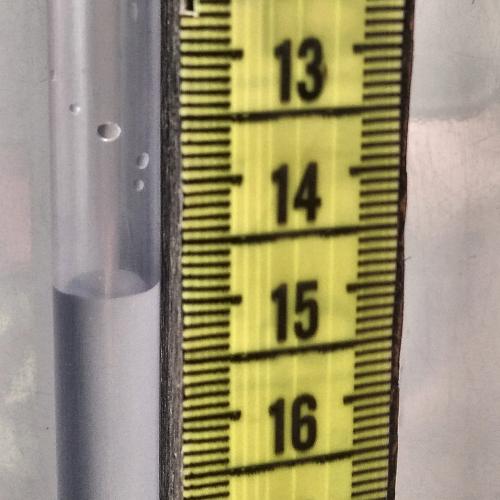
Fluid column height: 14.9 cm